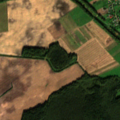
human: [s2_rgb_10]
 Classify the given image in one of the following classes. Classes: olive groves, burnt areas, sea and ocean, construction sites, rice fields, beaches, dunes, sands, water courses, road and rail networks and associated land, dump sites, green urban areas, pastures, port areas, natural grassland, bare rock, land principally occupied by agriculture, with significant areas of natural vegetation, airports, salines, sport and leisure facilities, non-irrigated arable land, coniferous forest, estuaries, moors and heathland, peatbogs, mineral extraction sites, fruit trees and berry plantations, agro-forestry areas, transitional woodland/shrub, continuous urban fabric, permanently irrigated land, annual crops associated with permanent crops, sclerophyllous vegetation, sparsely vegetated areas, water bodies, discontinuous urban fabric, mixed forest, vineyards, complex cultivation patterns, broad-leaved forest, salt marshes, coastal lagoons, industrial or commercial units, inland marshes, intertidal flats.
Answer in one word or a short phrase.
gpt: non-irrigated arable land, complex cultivation patterns, coniferous forest, mixed forest